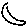
Label: moon